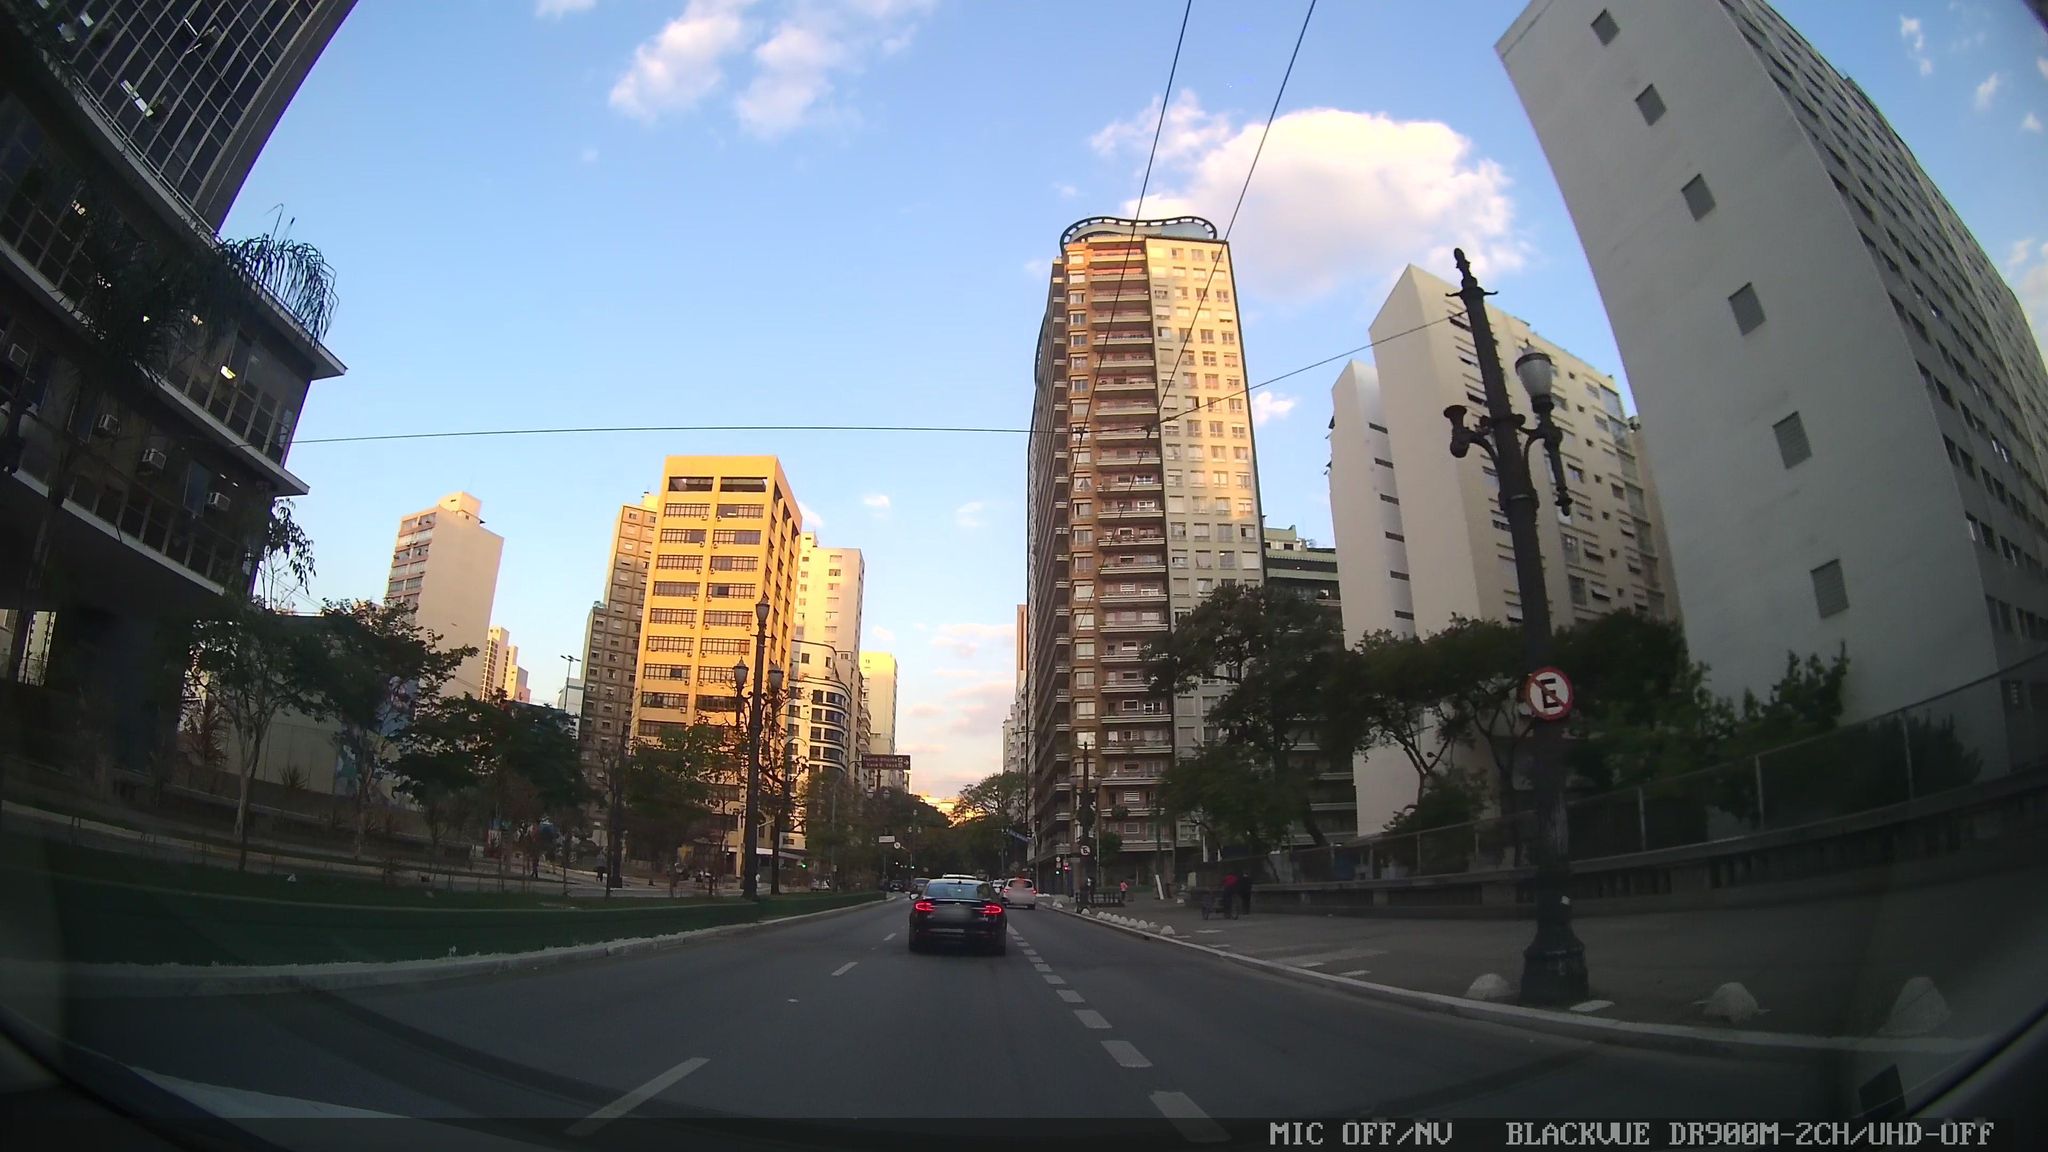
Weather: clear
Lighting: day
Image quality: good
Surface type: driving surface
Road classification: secondary
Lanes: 3
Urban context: urban centre
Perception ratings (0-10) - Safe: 3.69, Lively: 7.64, Beautiful: 1.06, Boring: 2.04, Depressing: 2.08, Wealthy: 2.9